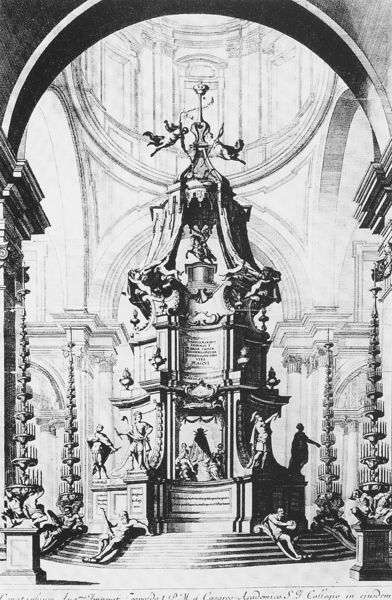
Titel: Katafalk für Leopold I. in der Universitätskirche in Wien
Künstler: Andrea Pozzo
Standort: Verwendungsort: Wien, Universitätskirche (Jesuitenkirche) (EU - AUT)
Schlagwörter: kämpfer, mann, menschen, fenster, holz, licht, marmor, pfeiler, schwarz, säulen, weiss, zeichnung, gebäude, schloss, architektur, barock, mensch, sockel, stein, innenraum, kirche, figur, krone, renaissance, rokoko, brunnen, engel, statue, herrschaft, schrift, bogen, graphik, figuren, kuppel, treppe, treppen, kerzen, stufe, stufen, bronze, kreuz, dom, denkmal, druck, stich, rüstung, altar, kerzenständer, kanzel, sakralbau, grabmal, zentralbau, vierung, stick, gurtbogen, mal, skuptur, scheidbogen, herrschft, skulpturem, dennkmal, baldacchin